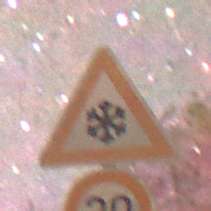
Verkehrszeichen: SchneeOderEisglaette
Zusatzzeichen unten: Geschwindigkeit30
Umgebung: Outdoor, Nature
Tageszeit: Night
Wetter: Clear
Licht: Natural
Jahreszeit: NotSpecified
Kontrast: LowContrast